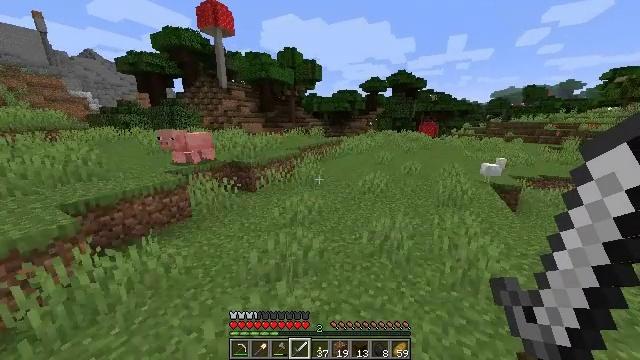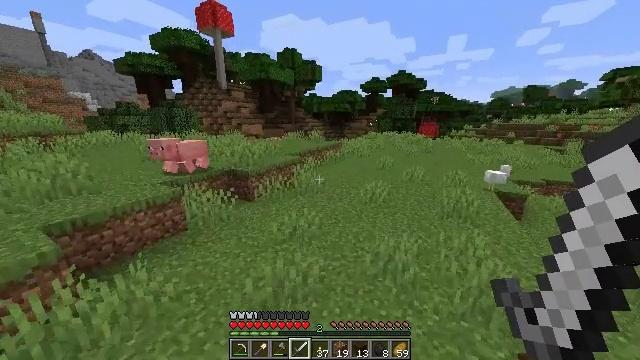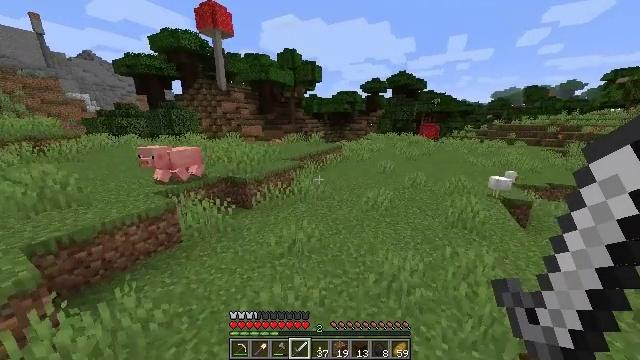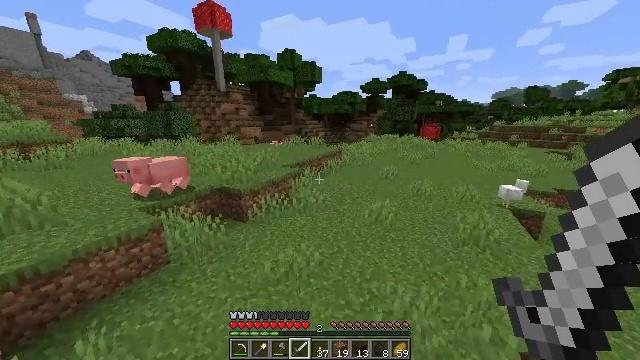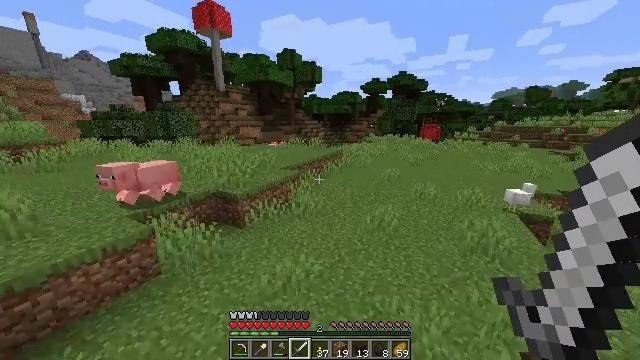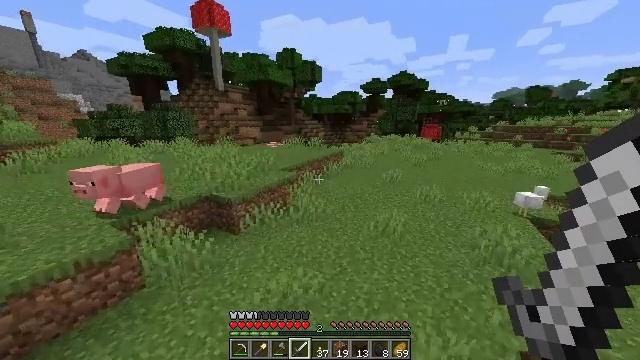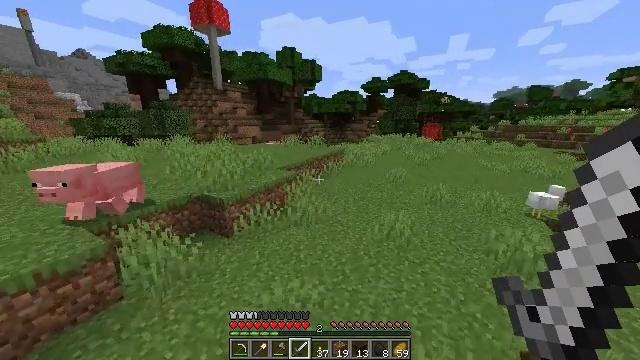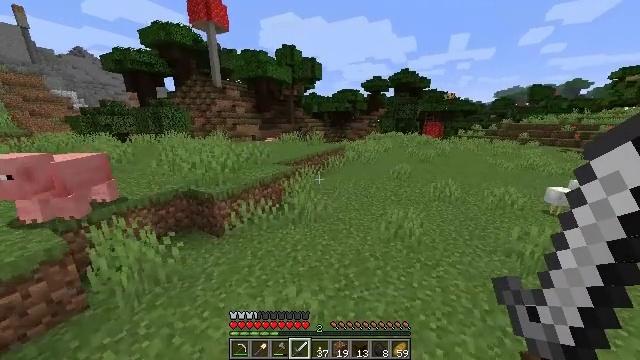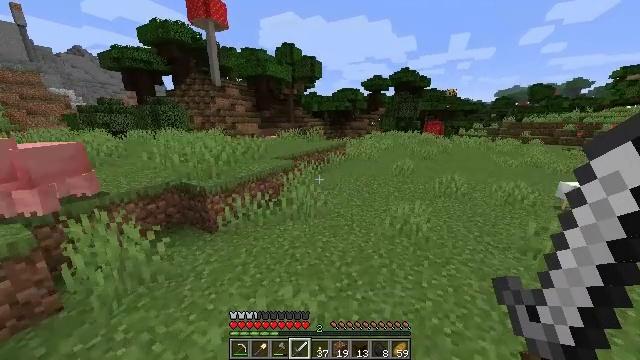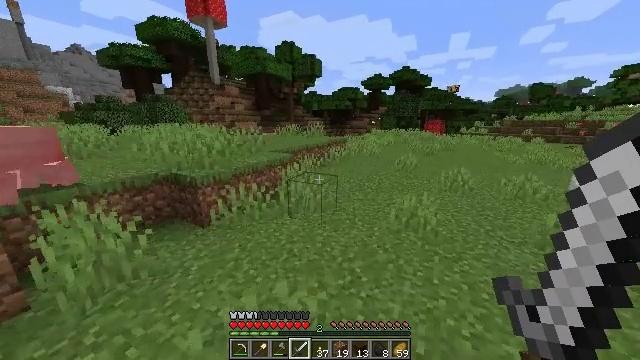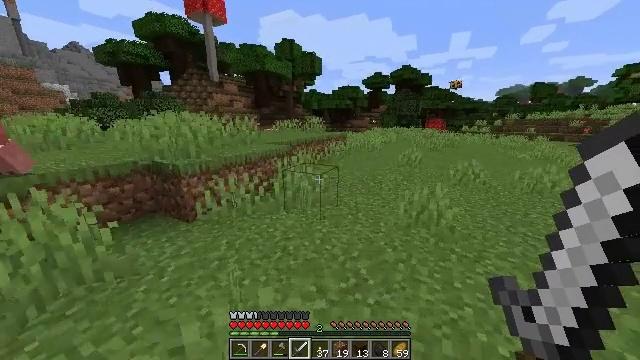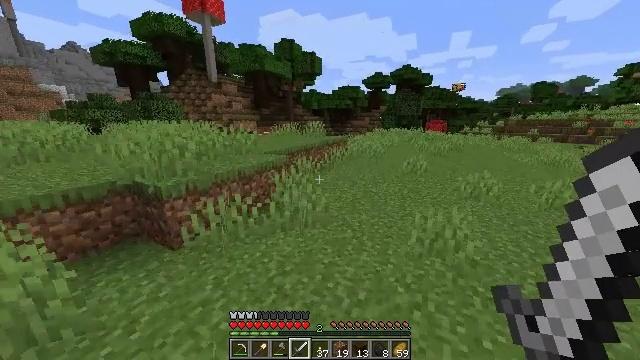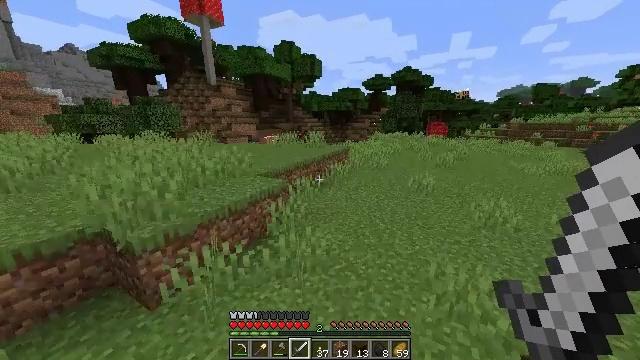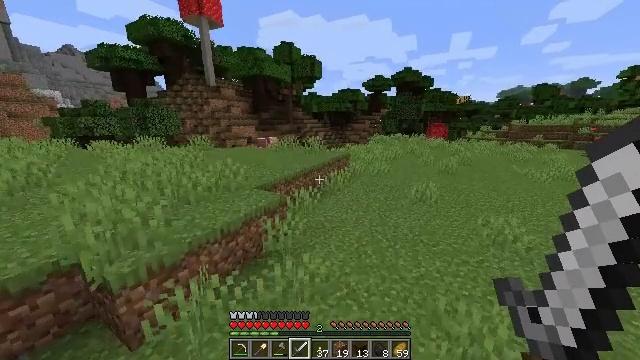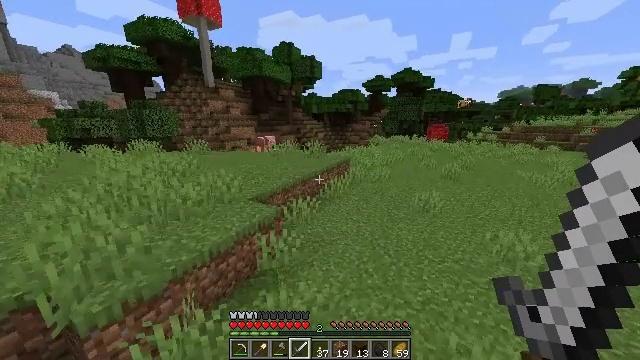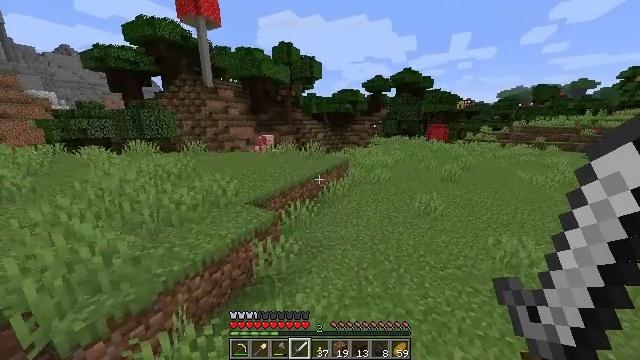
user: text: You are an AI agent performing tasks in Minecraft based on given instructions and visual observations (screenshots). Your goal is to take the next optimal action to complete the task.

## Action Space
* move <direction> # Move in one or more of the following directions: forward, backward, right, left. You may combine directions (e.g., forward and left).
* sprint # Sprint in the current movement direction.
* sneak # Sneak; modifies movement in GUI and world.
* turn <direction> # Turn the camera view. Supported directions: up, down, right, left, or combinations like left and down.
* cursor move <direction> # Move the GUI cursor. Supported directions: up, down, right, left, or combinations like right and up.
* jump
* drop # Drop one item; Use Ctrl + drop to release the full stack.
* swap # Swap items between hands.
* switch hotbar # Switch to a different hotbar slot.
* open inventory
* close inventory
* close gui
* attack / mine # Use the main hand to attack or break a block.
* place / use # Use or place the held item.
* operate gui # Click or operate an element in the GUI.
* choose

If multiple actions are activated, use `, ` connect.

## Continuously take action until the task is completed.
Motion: motion action
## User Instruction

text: Attack the hay block to get hay.
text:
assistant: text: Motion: move forward, sprint, jump
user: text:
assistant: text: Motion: move forward, sprint, jump
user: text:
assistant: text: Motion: move forward, sprint, jump
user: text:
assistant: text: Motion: move forward, sprint, jump
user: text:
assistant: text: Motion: move forward, sprint, jump
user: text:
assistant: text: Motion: move forward, sprint, jump
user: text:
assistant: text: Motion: move forward, sprint, jump
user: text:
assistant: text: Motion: move forward, sprint, jump
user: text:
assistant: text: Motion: move forward, sprint, jump
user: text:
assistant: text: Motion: move forward, sprint, jump
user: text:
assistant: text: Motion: move forward, sprint, jump
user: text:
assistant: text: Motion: move forward, sprint, jump
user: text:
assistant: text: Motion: move forward and move right, sprint, jump
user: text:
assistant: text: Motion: move forward and move right, sprint, jump
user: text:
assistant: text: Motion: move forward and move right, sprint, jump
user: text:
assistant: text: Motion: move forward and move right, sprint, turn right, jump
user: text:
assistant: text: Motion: move forward and move right, sprint, turn right, jump
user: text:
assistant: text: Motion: move forward and move right, sprint, turn right, jump
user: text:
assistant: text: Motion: move forward and move right, sprint, turn right, jump
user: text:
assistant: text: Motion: move forward and move right, sprint, jump
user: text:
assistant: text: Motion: move forward and move right, sprint, jump
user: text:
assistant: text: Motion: move forward and move right, sprint, turn right, jump
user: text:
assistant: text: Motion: move forward and move right, sprint, turn right, jump
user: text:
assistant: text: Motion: move forward, sprint, turn right, jump
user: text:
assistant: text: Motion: move forward, sprint, turn right and down, jump
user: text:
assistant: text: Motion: move forward, sprint, turn right, jump
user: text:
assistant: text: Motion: move forward, sprint, turn right, jump
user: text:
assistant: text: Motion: move forward, sprint, jump
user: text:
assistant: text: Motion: move forward, sprint, jump
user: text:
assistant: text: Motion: move forward, sprint, jump